Question: I am new to opencv, I am guessing that this problem could be somewhat simple: I am trying to detect an object which is almost 25 by 15 pixels in an image which is 470 by 590 pixels.
I am attaching a zoomed image of this object, I have several options to go with:
1 - Two close Circles Detection using hough transformation,
2 - Histogram matching
3 - SURF feature detection
Any advise on which direction should I take? Please consider speed and real-time application. Thanks
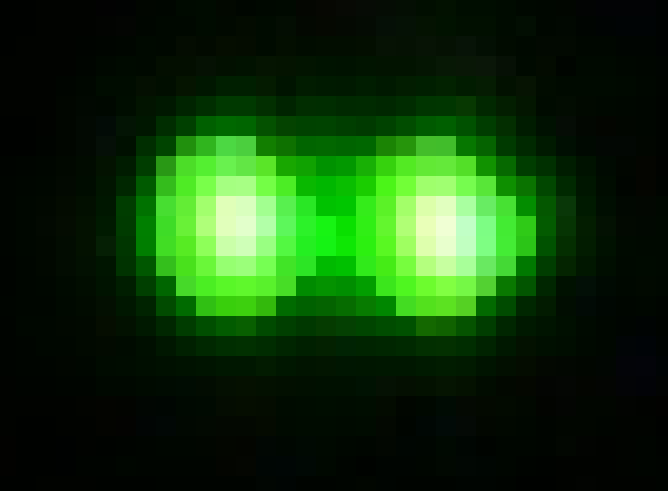
Answer: I think it should go without explicitly saying so, but there are probably hundreds of things that could be tried, and with only one example image it is quite difficult to advise. For instance are the LED always green? we don't know.
That aside, imho, two good places to start would be with the ol' faithful template matching, or blob detection.
Then if that is not robust enough, you will need to look at some alternative representations of the template/blob, like the classic HoG (good for shape, maybe a bit heavy this app.), or even your own bespoke one that encodes your own domain specific knowledge of this problem.
Then if that is not robust enough, build a dataset of representative +ve and -ve examples, as big as you can, and then train a machine like svm , or a boosted classifier.
Template Matching:
<URL>
Blob detection:
<URL>
Machine Learning:
<URL>
TIPS:
Add as much domain knowledge as possible, i.e. if they are always green, use color in the representation, like hog on g channel for instance. If they are always circular, try to encode that, like use a log-polar grid in the template,rather than a regular grid... and so on.
Machine Learning is not magic, a linear classifier will essentially weight different points in the feature space, so you still require a good representation, so if the Template matching was a total fail, the it is unlikely that simple linear ml with help, but if the Template matching was okay, then ml may well boost the performance to a good level.